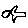
Label: bird